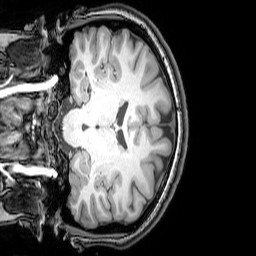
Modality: T1w
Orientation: coronal
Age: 22
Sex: female
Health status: healthy
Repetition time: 0.081 s
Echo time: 0.037 s